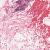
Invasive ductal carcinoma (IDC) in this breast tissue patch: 0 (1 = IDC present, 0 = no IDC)